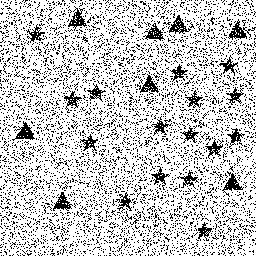
Squares: 0
Triangles: 8
Stars: 16
Total shapes: 24